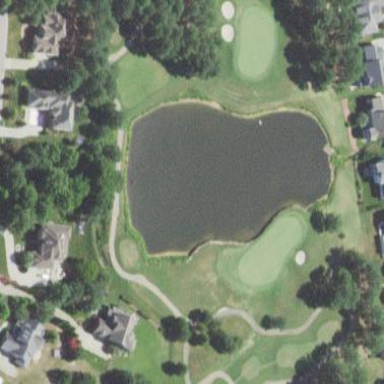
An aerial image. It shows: Picturesque scene of golf course with lateral water hazard.